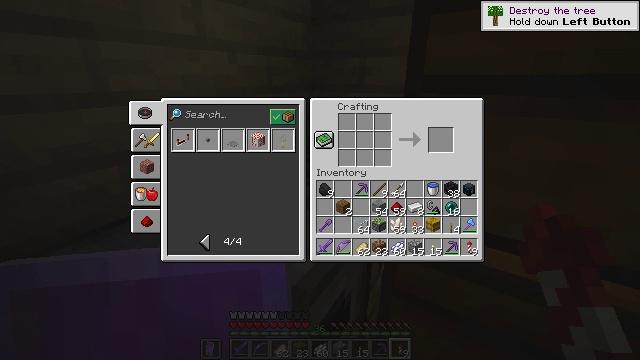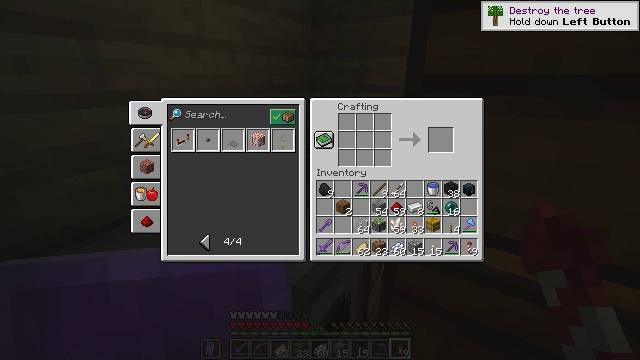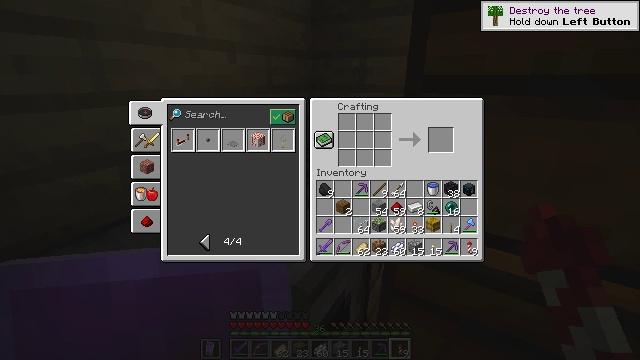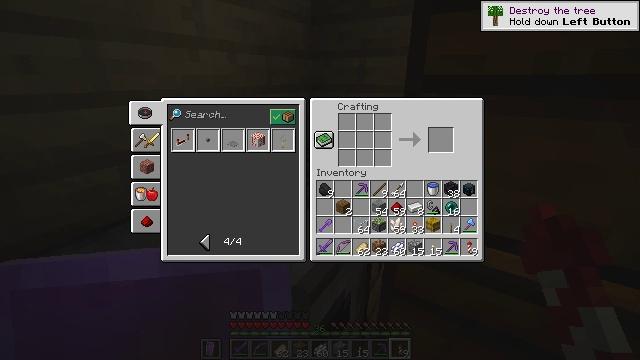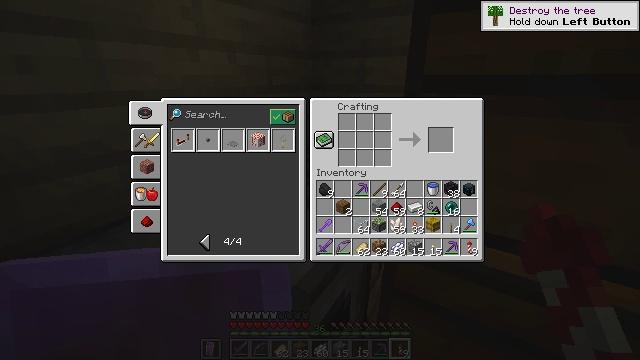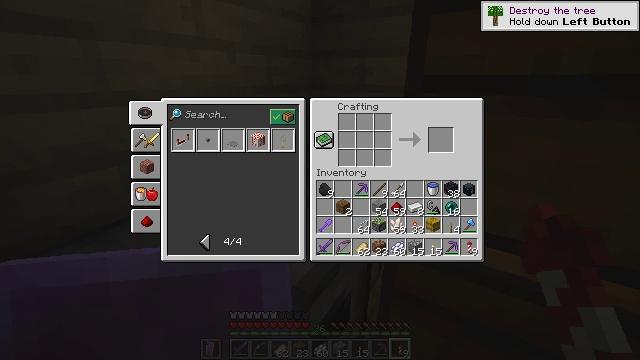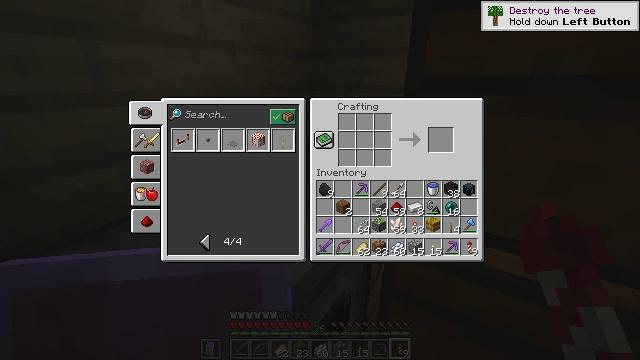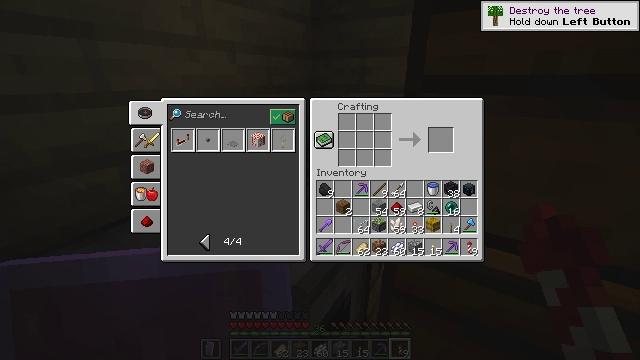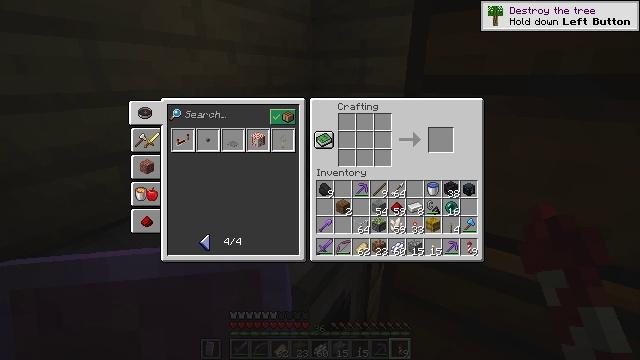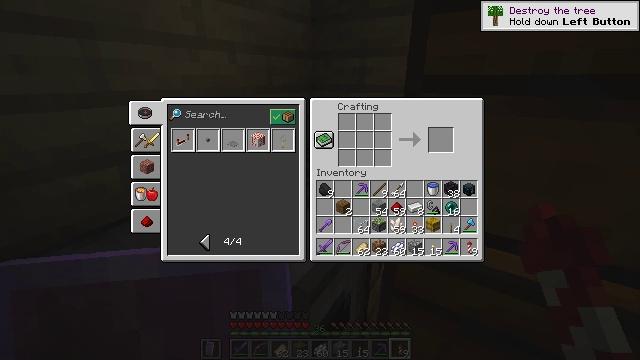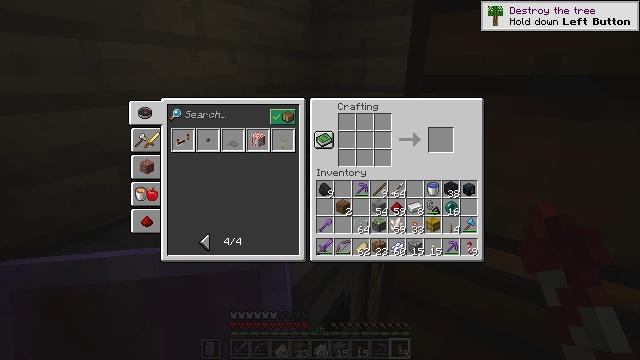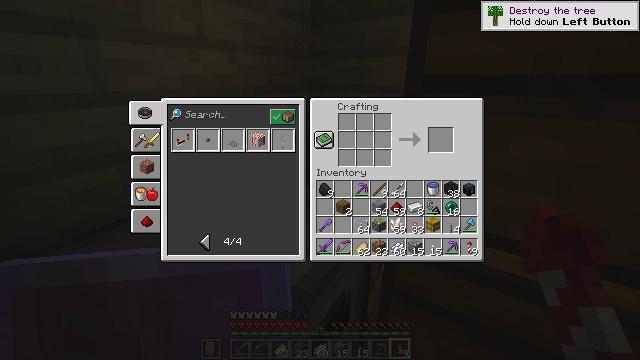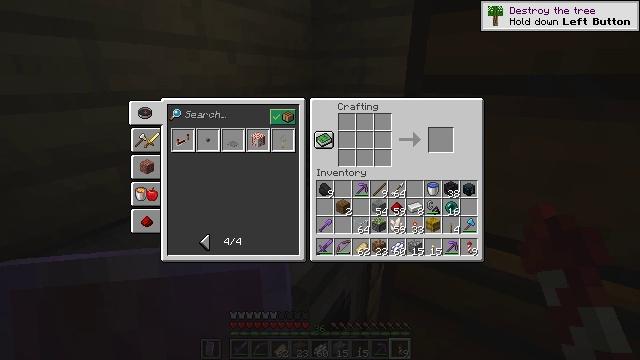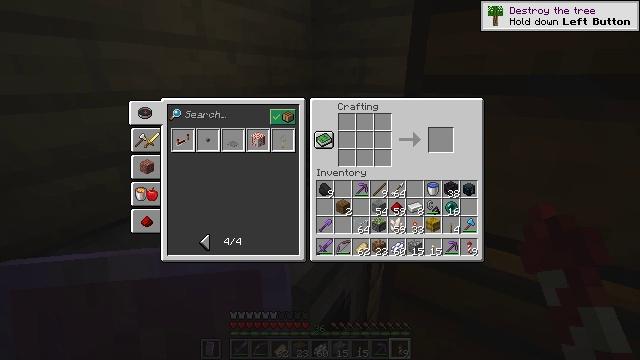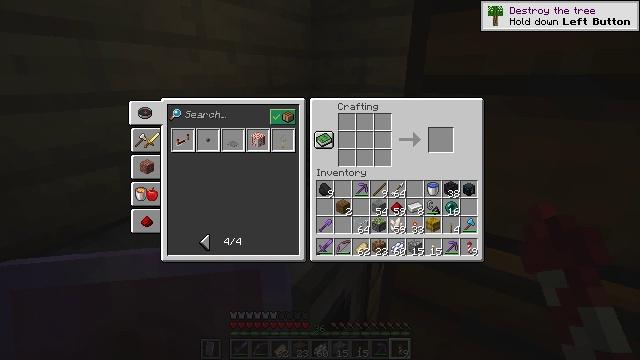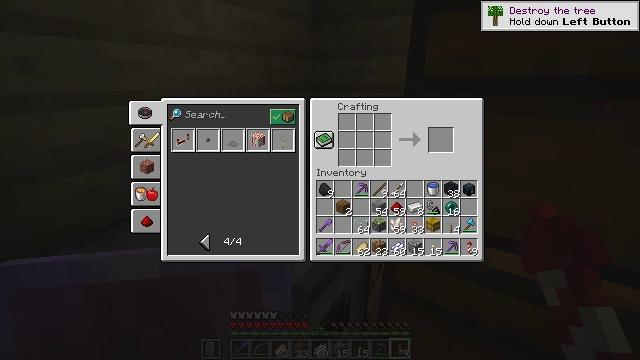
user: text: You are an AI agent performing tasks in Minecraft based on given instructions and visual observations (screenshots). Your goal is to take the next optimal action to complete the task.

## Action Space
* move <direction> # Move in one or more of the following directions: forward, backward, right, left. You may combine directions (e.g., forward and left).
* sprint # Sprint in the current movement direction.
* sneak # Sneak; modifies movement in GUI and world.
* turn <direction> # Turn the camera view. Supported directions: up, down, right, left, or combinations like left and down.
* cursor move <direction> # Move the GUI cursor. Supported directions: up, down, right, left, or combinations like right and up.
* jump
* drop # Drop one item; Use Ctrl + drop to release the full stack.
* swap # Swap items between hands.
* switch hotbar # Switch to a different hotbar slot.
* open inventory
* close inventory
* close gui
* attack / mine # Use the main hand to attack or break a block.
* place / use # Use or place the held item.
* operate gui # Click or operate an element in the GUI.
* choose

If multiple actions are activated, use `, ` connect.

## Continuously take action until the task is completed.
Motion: motion action
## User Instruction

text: Make white stained glass using glass and dye.
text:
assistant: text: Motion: no_op
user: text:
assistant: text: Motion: no_op
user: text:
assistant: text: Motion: no_op
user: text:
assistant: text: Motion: no_op
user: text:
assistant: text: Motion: no_op
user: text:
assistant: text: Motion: no_op
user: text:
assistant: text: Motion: turn left
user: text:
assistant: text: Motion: turn left
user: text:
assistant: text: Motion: turn left
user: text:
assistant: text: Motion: no_op
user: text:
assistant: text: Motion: no_op
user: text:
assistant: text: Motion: no_op
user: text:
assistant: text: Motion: no_op
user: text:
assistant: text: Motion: no_op
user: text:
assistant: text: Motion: turn right
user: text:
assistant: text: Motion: no_op
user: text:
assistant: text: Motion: no_op
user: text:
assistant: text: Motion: no_op
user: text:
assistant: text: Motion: no_op
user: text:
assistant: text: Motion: no_op
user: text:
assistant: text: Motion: attack / mine
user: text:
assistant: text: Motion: attack / mine
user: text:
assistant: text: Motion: attack / mine
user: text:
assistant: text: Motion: no_op
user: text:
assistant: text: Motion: no_op
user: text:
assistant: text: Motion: no_op
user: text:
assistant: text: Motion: no_op
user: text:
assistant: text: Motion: no_op
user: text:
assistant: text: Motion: no_op
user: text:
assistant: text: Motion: no_op